Field crop: maize
Growth stage: 2
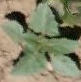
Species: datura